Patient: sex F, age 63
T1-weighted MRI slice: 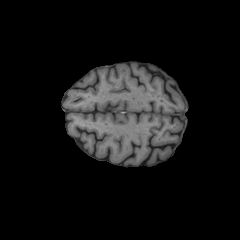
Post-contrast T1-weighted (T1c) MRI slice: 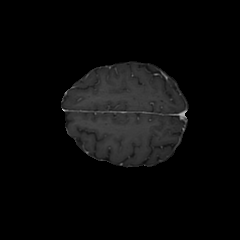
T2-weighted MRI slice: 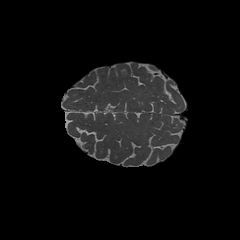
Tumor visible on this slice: no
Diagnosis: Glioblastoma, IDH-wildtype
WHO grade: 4